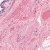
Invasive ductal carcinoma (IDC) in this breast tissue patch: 0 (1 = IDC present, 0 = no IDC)